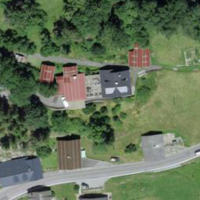
EUNIS habitat code: 24
Species observed at this site:
Puschkinia scilloides